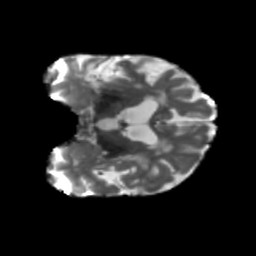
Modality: T2w
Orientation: coronal
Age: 66
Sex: female
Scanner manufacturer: siemens
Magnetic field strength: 3 T
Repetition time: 5.25 s
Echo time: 0.08 s